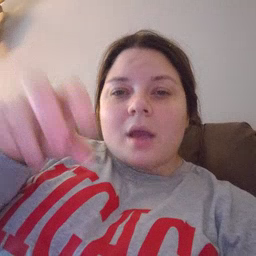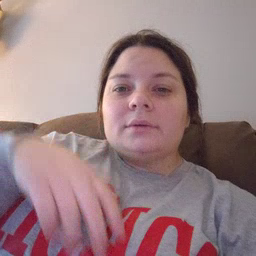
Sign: ride